Modality: planning_CT
Slice 48 of 159
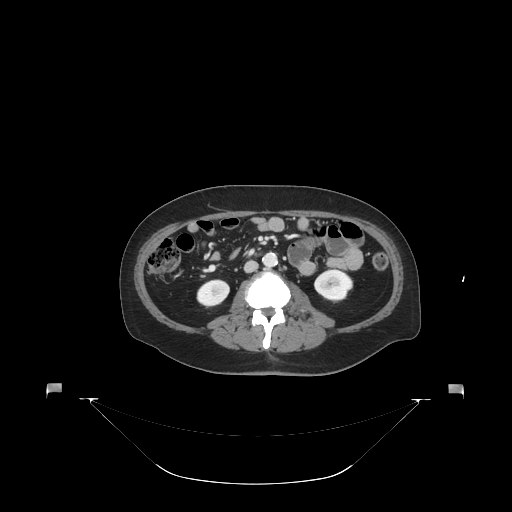